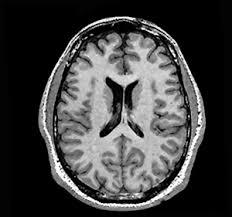
Label: notumor